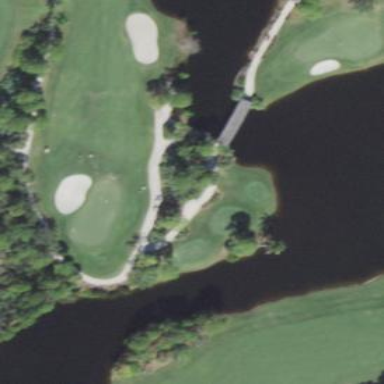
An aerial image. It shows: Water hazard on golf course. The hazard is natural water feature.